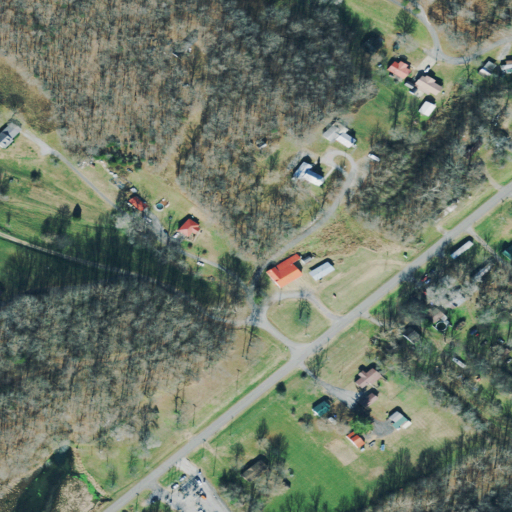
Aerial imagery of valley in Tennessee named Washer Hollow containing deciduous forest, open development, pasture, mixed forest, low intensity development, and medium intensity development